Question: I'm using 'watir', 'curb', 'nokogiri', 'esay_captcha_solver' and I'm trying to scrape the page so I'll know if a captcha has appeared and then solve it by getting the image url. However I'm not sure what to put in the if statement and how to scrape what I need.
'''
#=> SIGN IN
browser = Watir::Browser.new :ff
browser.goto "https://soundcloud.com/login"
browser.text_field(:id => "site-username").set "#{name}"
browser.text_field(:id => "site-password").set "#{pass}"
browser.button(:id => "log-in-submit-button").click
if browser.body(:url => "https://soundcloud.com/login?captcha=true").text.include? (:id => "recaptcha_table")
http = Curl.get("https://soundcloud.com/login?captcha=true") do |http|
http.headers['User-Agent'] = "Mozilla/5.0 (Macintosh; Intel Mac OS X 10_10; rv:33.0) Gecko/20100101 Firefox/33.0"
'''
This if statement doesn't work because it doesn't seem to be able to read the text...in the browser it just stops when there's a captcha.
'''
end
puts http.form_str
easy_c = EasyCaptchaSolver.new(image_url: "...")
easy_c.captcha
'''
I want to be able to scrape the image url, I'm not sure how to get nogokiri to recognize the html code to scrape and then input the image url..
'''
else
browser.goto "http://soundcloud.com/you/sets"
end
'''
The captcha html looks like:

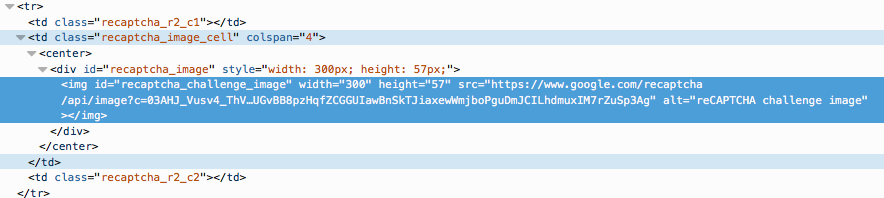
Answer: 1st line - checking captcha exists or aren't
2nd - get an url of captcha
'''
if browser.element(:id => 'recaptcha_image').exists?
img_url = browser.image(:id => 'recaptcha_challenge_image').src
easy_c = EasyCaptchaSolver.new(image_url: "#{img_url}")
easy_c.captcha
end
'''